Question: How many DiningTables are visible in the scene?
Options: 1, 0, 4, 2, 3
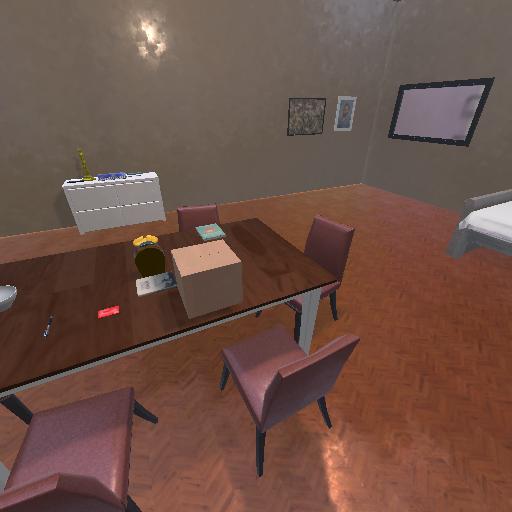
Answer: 1